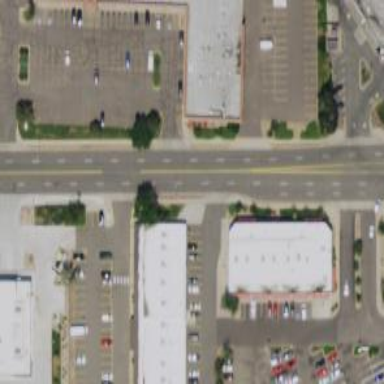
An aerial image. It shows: Tertiary road with asphalt surface and separate sidewalk.